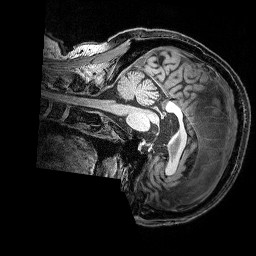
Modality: T1w
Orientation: sagittal
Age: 60
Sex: male
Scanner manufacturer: siemens
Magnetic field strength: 3 T
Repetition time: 2.5 s
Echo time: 0.00369 s